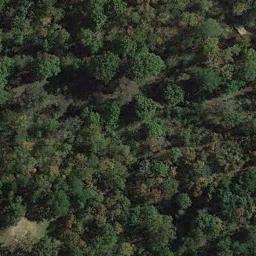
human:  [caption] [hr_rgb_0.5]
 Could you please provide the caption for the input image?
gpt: Many green trees are in a forest .

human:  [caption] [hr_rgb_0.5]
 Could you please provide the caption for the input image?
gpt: A straight road through this dense forest .

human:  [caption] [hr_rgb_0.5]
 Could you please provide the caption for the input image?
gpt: The forest is consist of yellow and green trees .

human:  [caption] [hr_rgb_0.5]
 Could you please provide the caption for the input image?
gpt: The forest has a lot of dense green trees of different color depths and heights and a clearing is also in the forest .

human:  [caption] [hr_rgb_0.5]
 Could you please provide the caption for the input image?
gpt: A forest with many green trees and some brown trees .